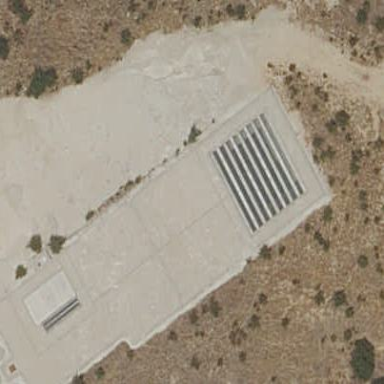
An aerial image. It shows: Covered reservoir used for drainage purposes.